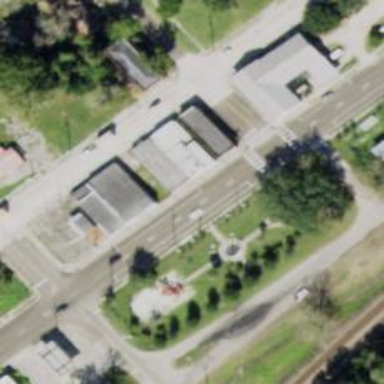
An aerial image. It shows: Memorial site with historic significance.